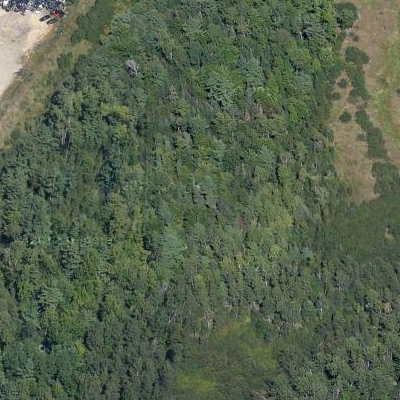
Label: Forest